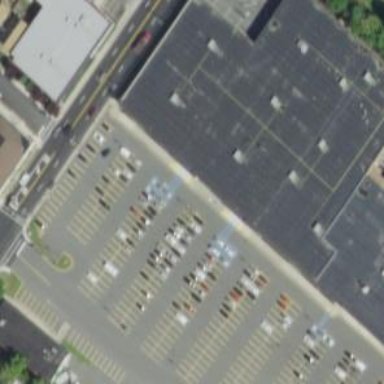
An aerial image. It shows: Retail area.